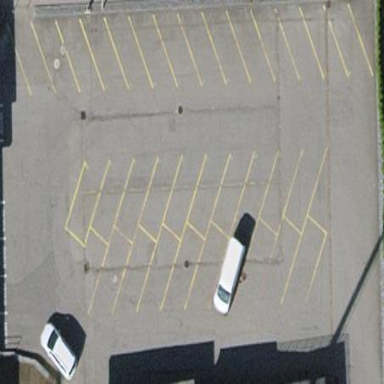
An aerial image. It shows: Parking area with surface.